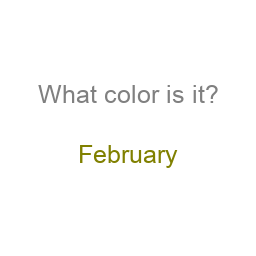
Color: olive
Background color: white
Question text color: gray